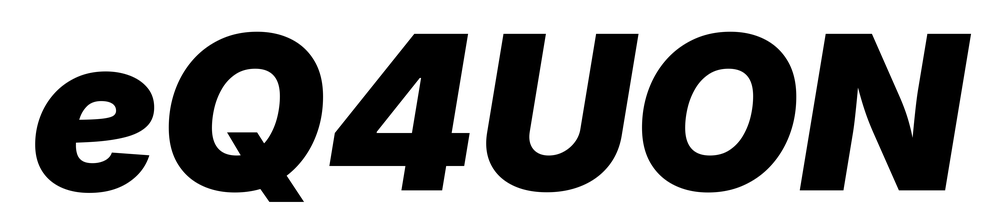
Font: Inter-Italic_Black_Italic